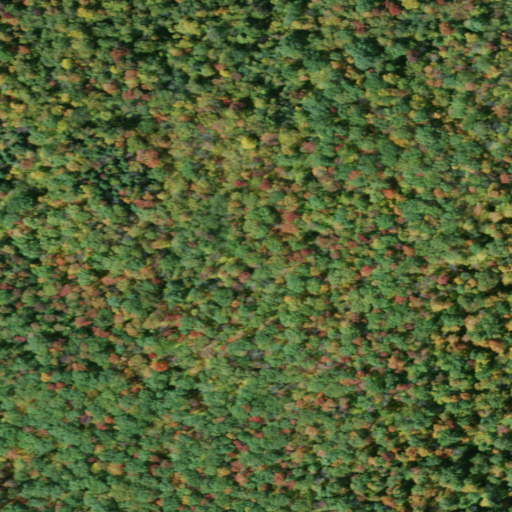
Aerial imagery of mountain in New York named Hanover Mountain containing deciduous forest and mixed forest